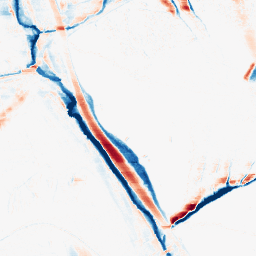
Category: morphological
Decomposition family: morphological_ellipse
Decomposition parameters: operation: average
width: 5
height: 20
Upsampling method: bicubic
Upsampling parameters: scale: 4
Upsampling scale: 4